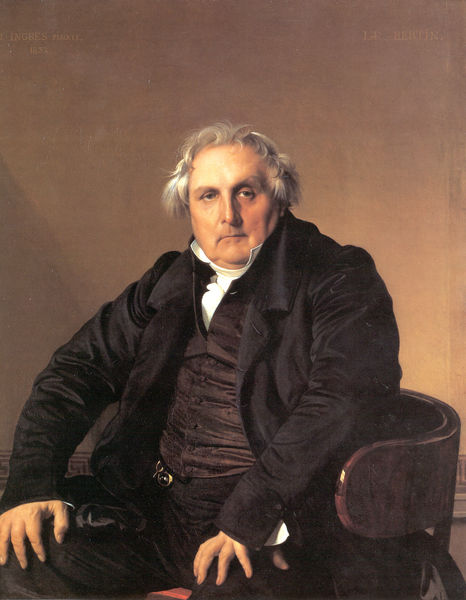
Titel: Louis-Francois Bertin
Künstler: Jean Auguste Dominique Ingres
Standort: Paris
Institution: Musée du Louvre
Schlagwörter: dunkel, gemälde, hand, kopf, mann, schatten, sitzen, braun, daumen, finger, frankreich, grau, haar, hell, hintergrund, holz, licht, mund, nase, ohr, profil, raum, schwarz, stirn, stuhl, weiss, zimmer, blick, gürtel, rot, malerei, alt, anzug, hemd, hose, jacke, wand, arme, augen, falten, inkarnat, kragen, samt, silber, ärmel, bildnis, hals, herr, holzstuhl, hände, portrait, porträt, vorhang, öl, boden, gold, haare, mantel, pose, sessel, sitzend, augenbrauen, frontal, kinn, knopf, schultern, beine, wangen, leiste, lehne, sitz, gelenke, haltung, hellbraun, frack, dick, polster, ernst, brauen, glanz, grimmig, sitzt, stuhllehne, uhr, bauch, poliert, augenbraue, ellenbogen, knie, aufstützen, knöpfe, jackett, kniestück, revers, weste, ohrläppchen, fussboden, schnalle, eng, offen, buch, druck, bürger, denker, wirr, wartend, manschetten, gespreizt, darstellung, fries, entspannt, biedermeier, schoss, eingefallen, politur, silbern, rotbraun, wams, aufgestützt, bürgerlich, hamd, beleibt, empire, geknöpft, sitzfläche, fragend, selbstbewusst, aufschlag, auflehnen, zierleiste, ingres, mäander, graue haare, selbstdarstellung, bartlos, resignation, feist, bürgermeister, suhl, klragen, bodenleiste, portrat, ungekämmt, eingafellen, fingergelenk, mäandder, resigniert, ungeduldig, verleger, wurstfinger, mahagono, #jacke, was soll das?, lehnestuhllehna